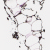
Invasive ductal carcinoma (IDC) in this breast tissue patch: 0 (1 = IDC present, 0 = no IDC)